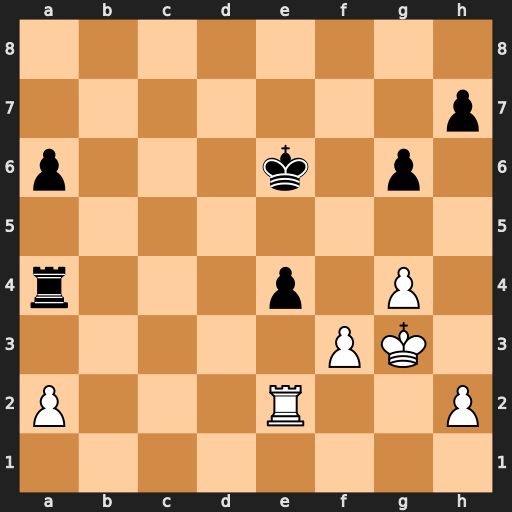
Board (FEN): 8/7p/p3k1p1/8/r3p1P1/5PK1/P3R2P/8
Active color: w
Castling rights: -
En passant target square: -
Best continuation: Rxe4+ Rxe4 fxe4